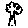
Label: tree